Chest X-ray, AP view. Patient: 45 years old, sex M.
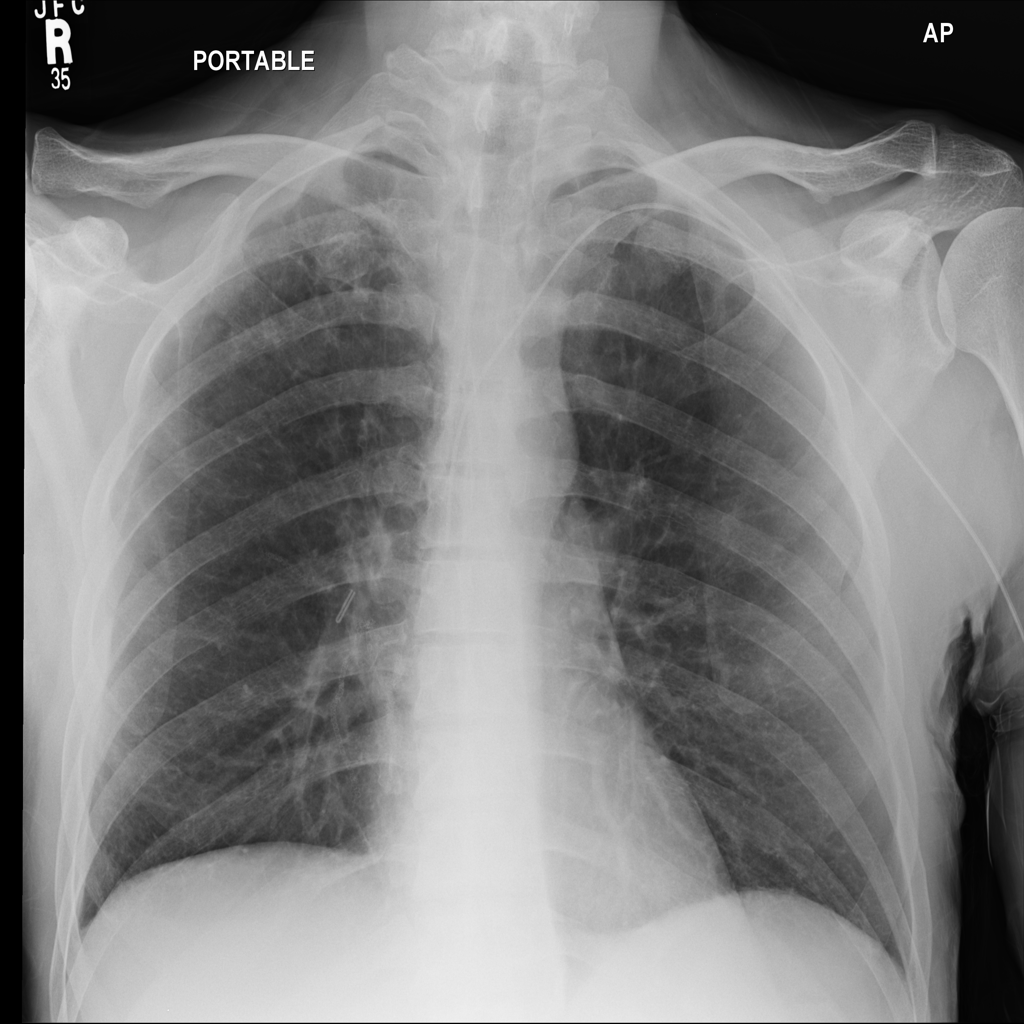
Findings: No Finding